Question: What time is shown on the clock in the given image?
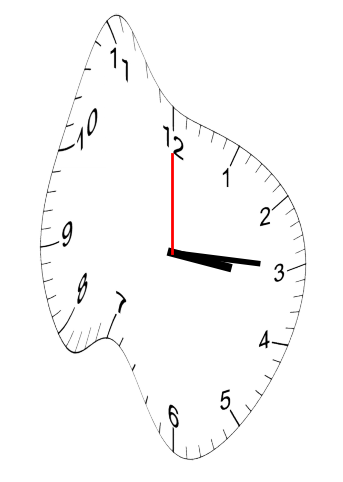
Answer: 03:15:00